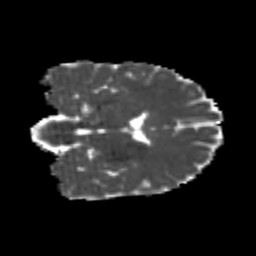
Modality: MD
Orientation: coronal
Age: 24
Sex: female
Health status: healthy
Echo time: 0.074 s